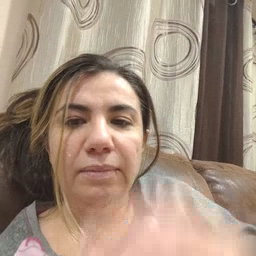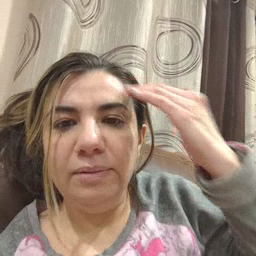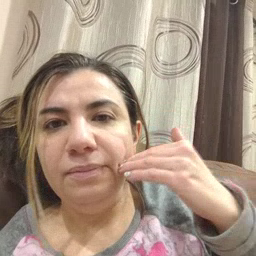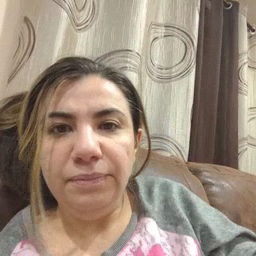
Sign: head